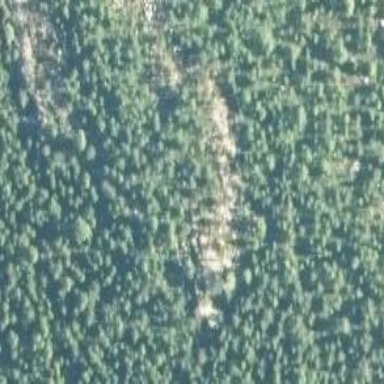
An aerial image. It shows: Landscape dominated by bare rock.